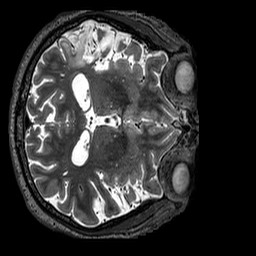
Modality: T2w
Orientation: axial
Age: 63
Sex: male
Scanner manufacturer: siemens
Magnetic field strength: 3 T
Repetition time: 3.2 s
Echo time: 0.567 s